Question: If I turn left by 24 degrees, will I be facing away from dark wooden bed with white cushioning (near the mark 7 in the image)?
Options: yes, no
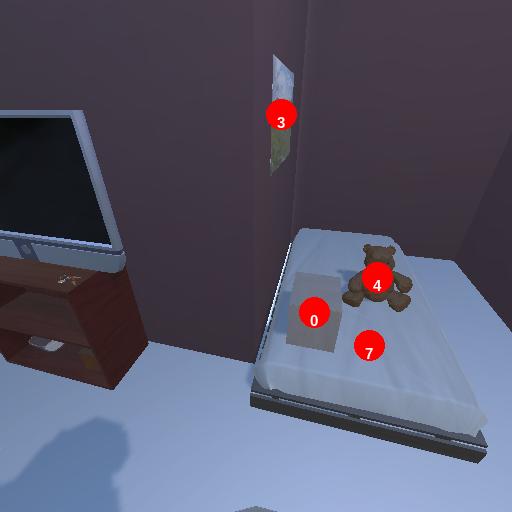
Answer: yes